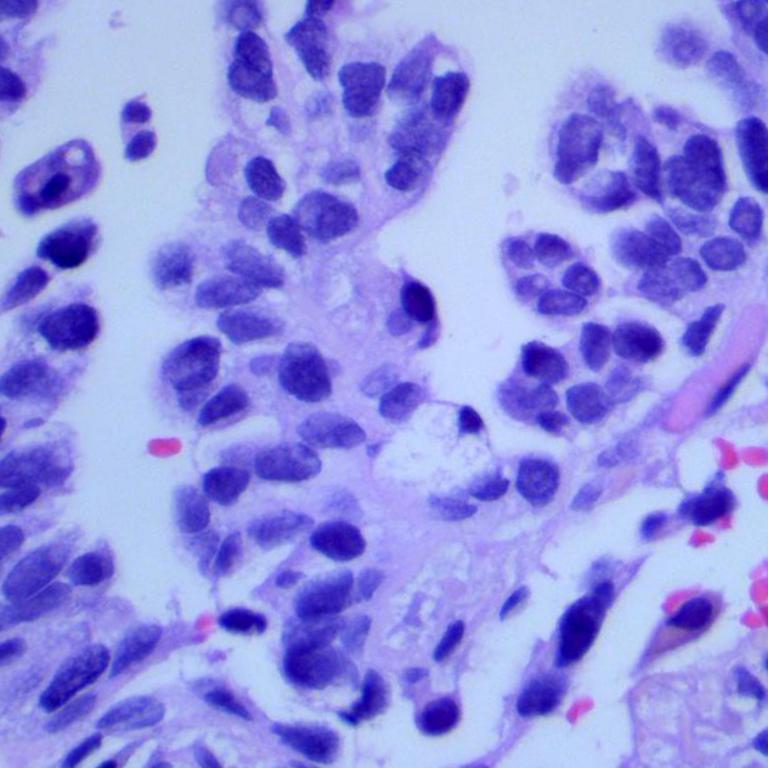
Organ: lung
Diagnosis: adenocarcinomas